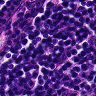
Metastatic tissue present: no